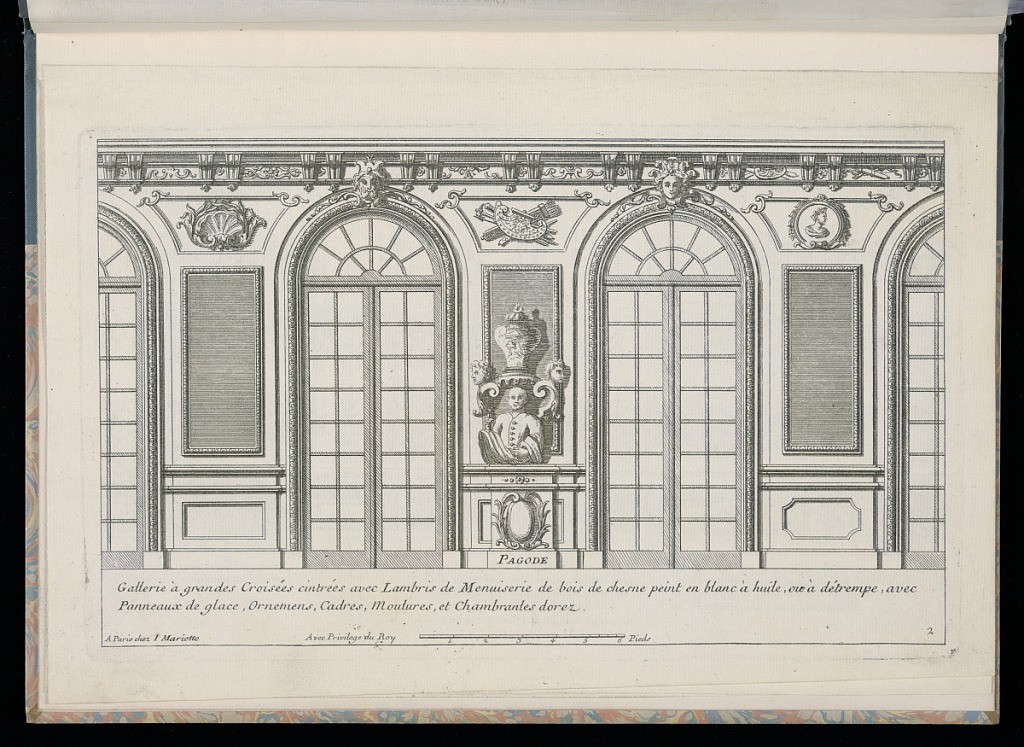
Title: Alternate Designs for an Interior Wall Elevation
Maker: Jean-Baptiste Le Roux, French, ca. 1677-1746
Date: early 18th century
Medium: Etching and engraving on paper
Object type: Print
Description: An interior wall elevation for a gallery with four large arched and paneled glass windows/ doors. The walls feature paneling, frames, moldings, brackets in the cornice, and a sculptural bust of a figure in Chinese-style dress, with a vase, and masks (maskarons), in the center, with a cartouche below on the plinth or dado level. The paneling features a trophy of arms and armor, a shell, and a medallion with a profile portrait. The moldings and cornice feature strapwork, rosettes, fleurons, masks (mascarons), and c-scroll motifs. A description and scale are lettered below. The plate is numbered.